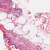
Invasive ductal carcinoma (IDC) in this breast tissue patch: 0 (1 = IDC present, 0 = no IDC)